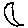
Label: moon